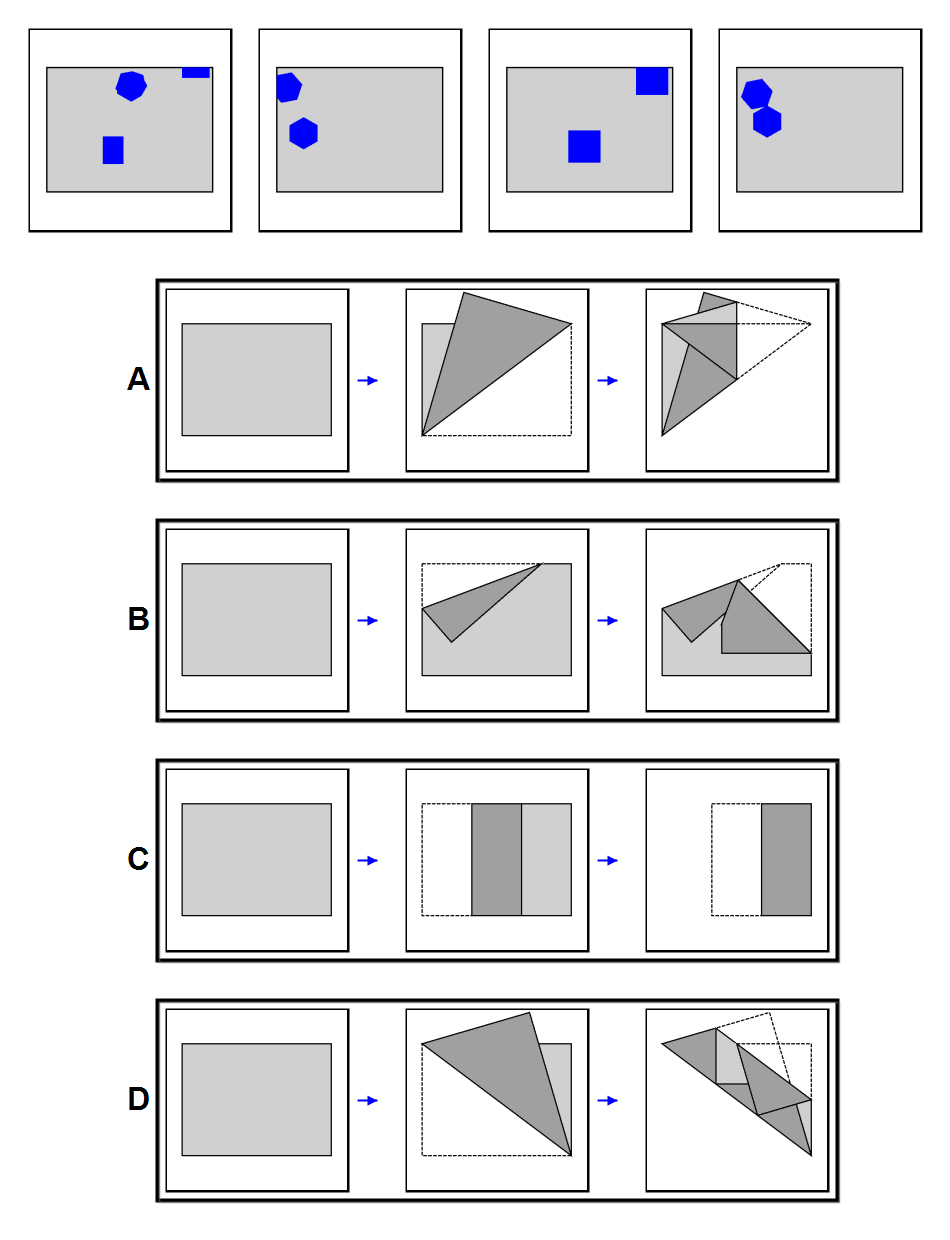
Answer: B